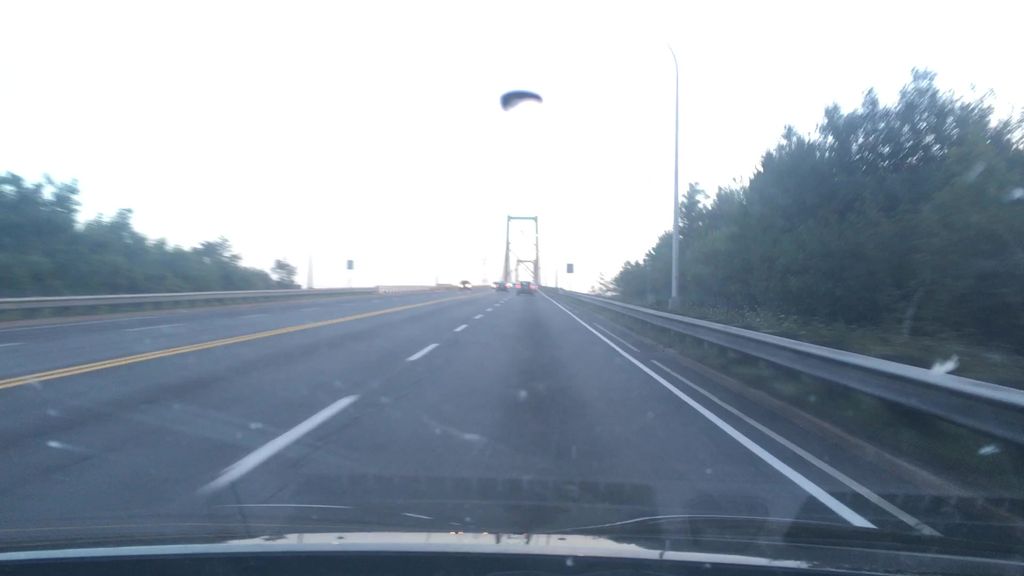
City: halifax